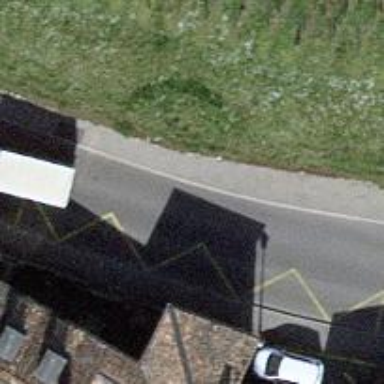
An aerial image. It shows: Bus stop with designated public transport stop position.